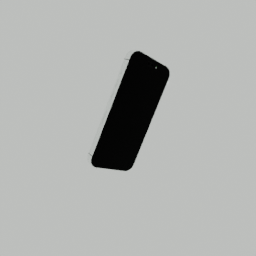
Label: electronics